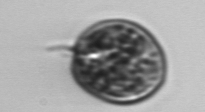
Label: Prorocentrum